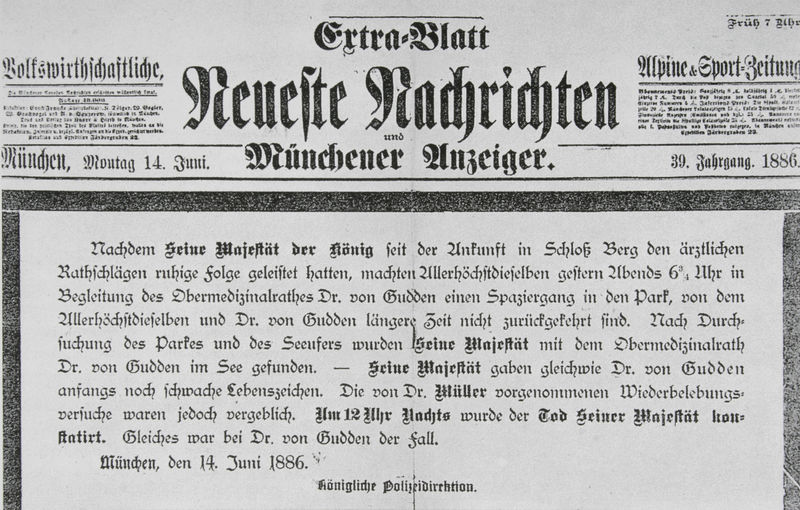
Titel: Extra-Blatt des Münchner Anzeigers zum Tod Ludwigs II.
Standort: (Seriendruck)
Schlagwörter: ausschnitt, rahmen, blatt, schrift, papier, grafik, graphik, rand, könig, detail, datum, name, fett, münchen, druck, stich, titel, seite, text, zeitschrift, zeitung, buchstaben, überschrift, schriftbild, zeilen, lettern, notiz, nachricht, fokus, druckschrift, artikel, meldung, mitteilung, satz, zeitungsausschnitt, extrablatt, ludwig ii verstorben, neueste nachrichten, sonderausgabe, todesnachricht, nachrichten, 1886, siderlin, extra blatt neuigkeiten